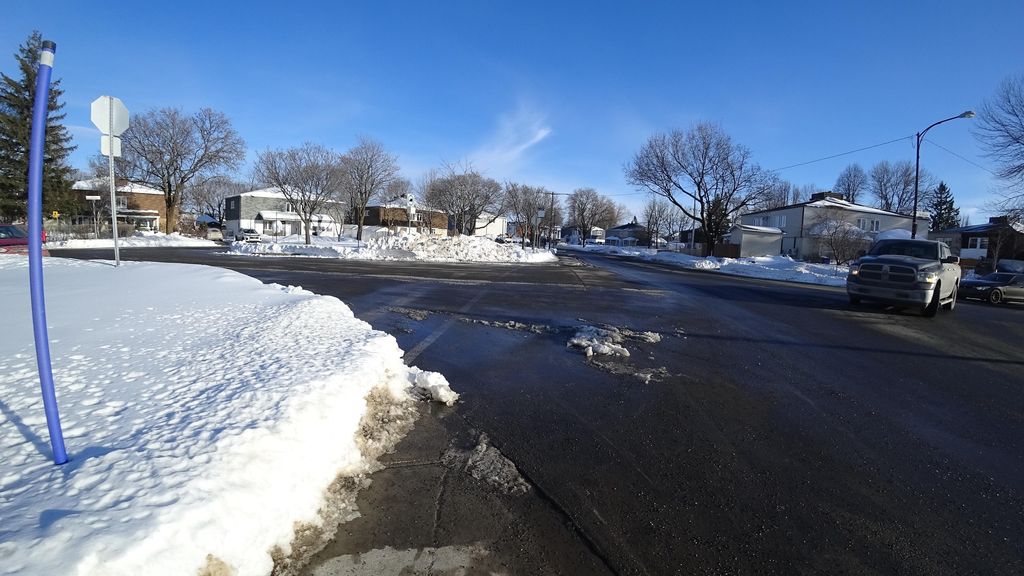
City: quebec_city